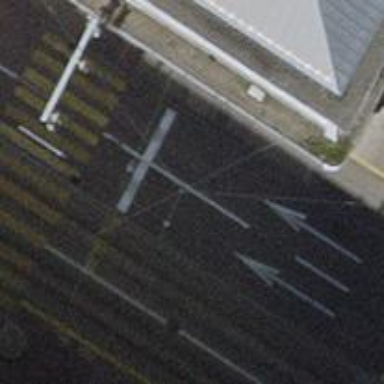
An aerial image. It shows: Primary highway with trolley wires overhead. The surface of the road is asphalt.